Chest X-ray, AP view. Patient: 12 years old, sex M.
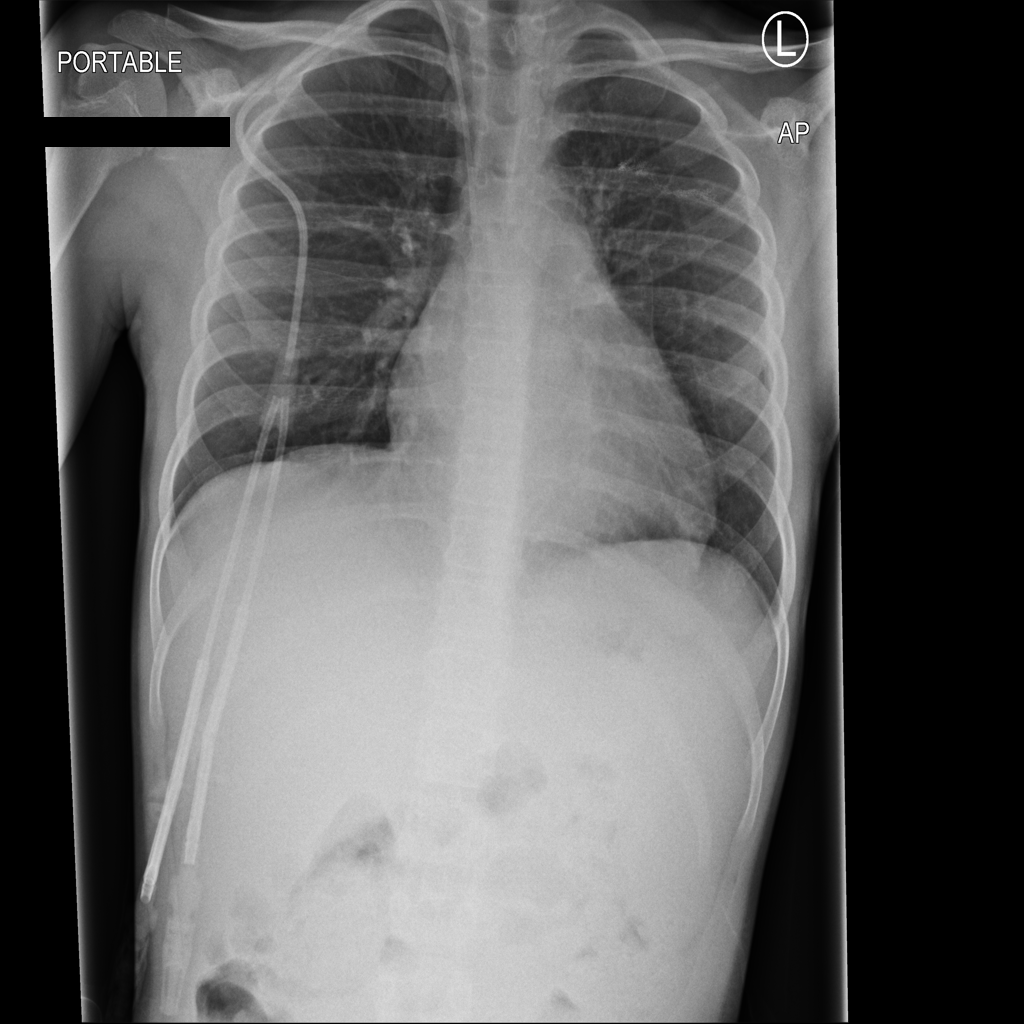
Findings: No Finding